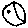
Label: moon